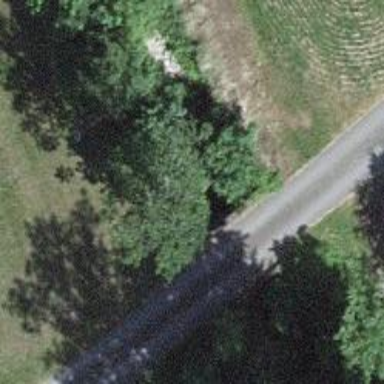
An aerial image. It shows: Culvert tunnel.